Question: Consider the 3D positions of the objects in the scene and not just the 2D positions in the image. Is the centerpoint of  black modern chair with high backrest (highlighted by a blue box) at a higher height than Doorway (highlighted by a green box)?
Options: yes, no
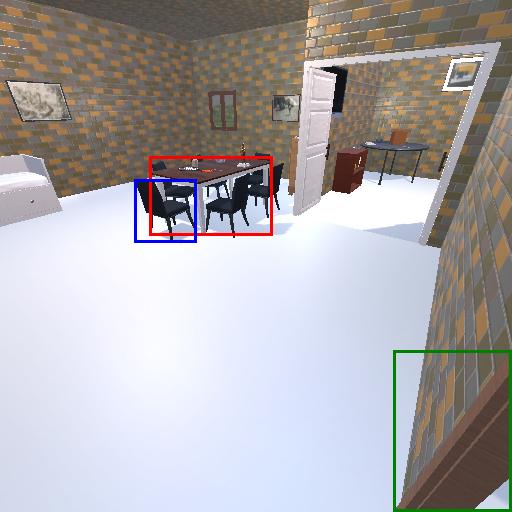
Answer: yes